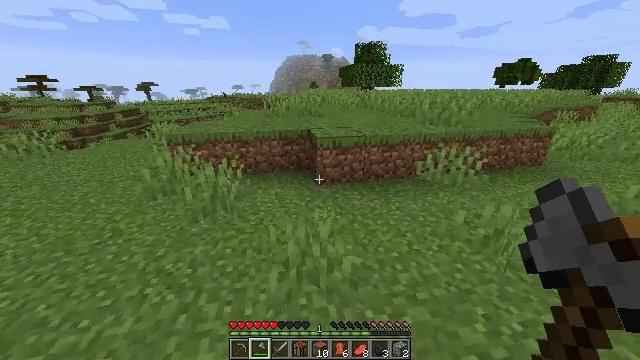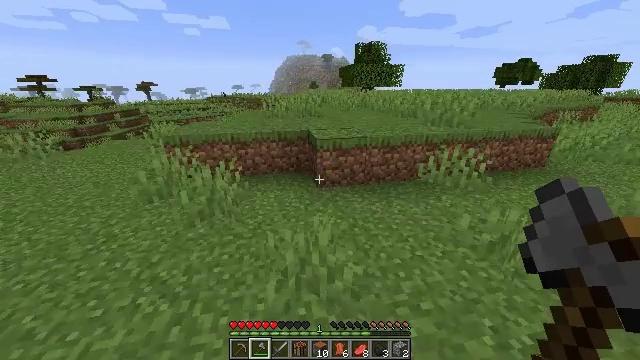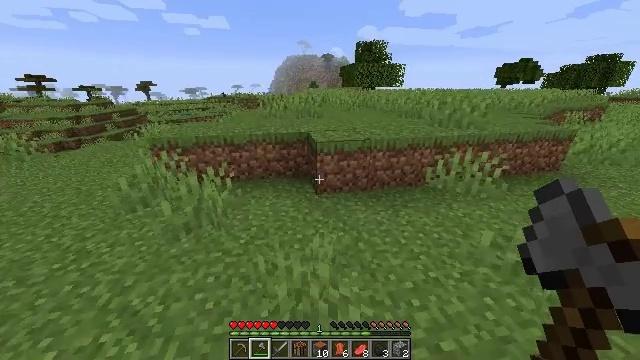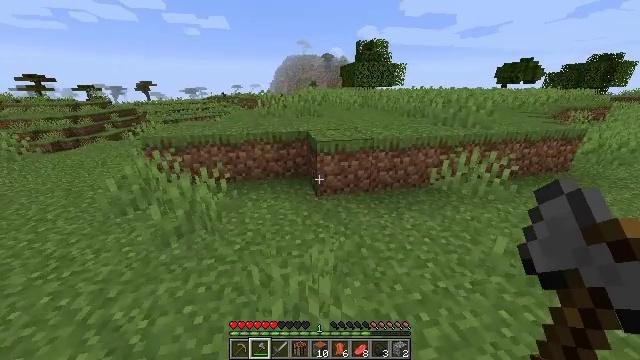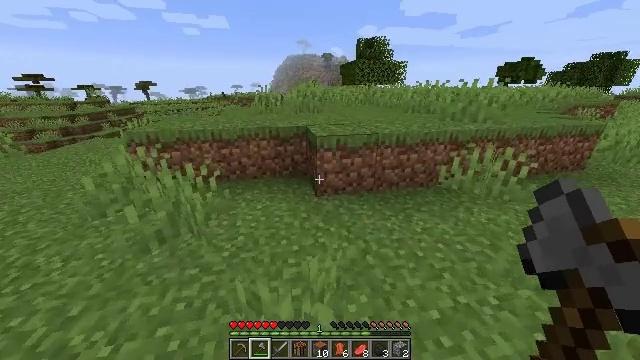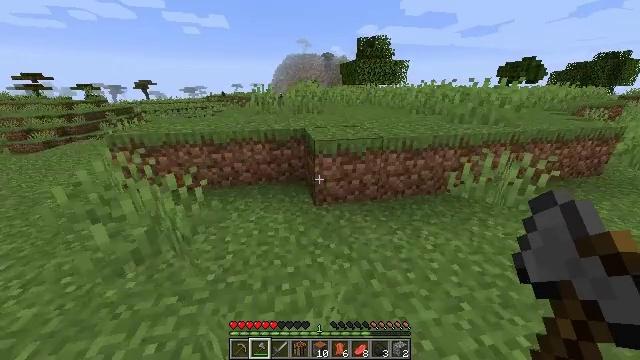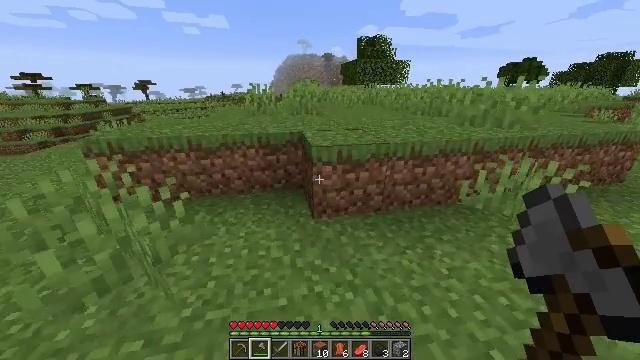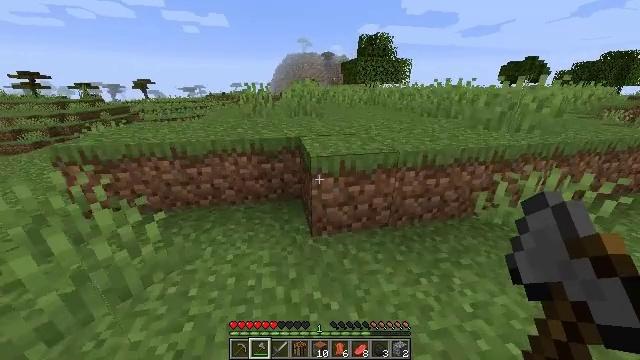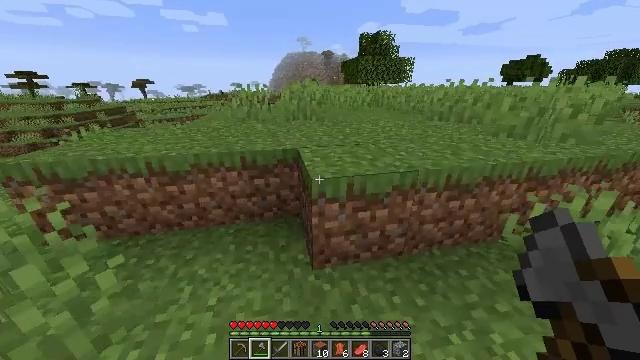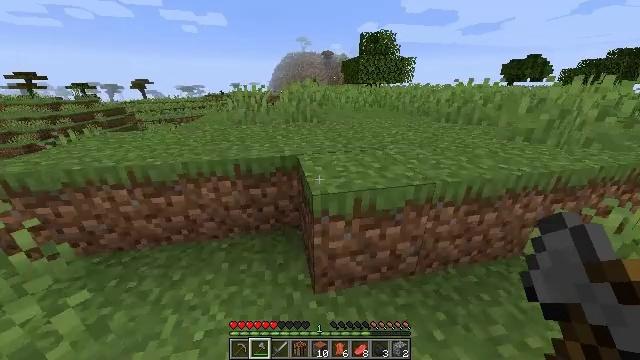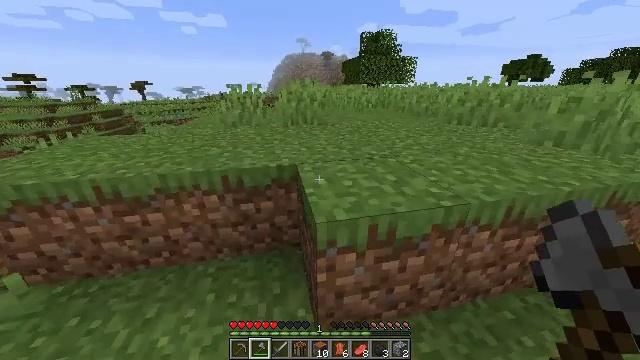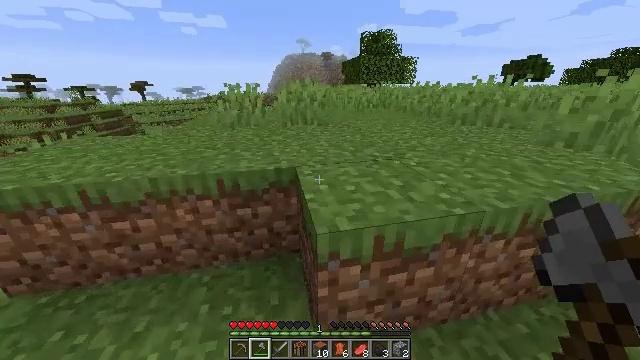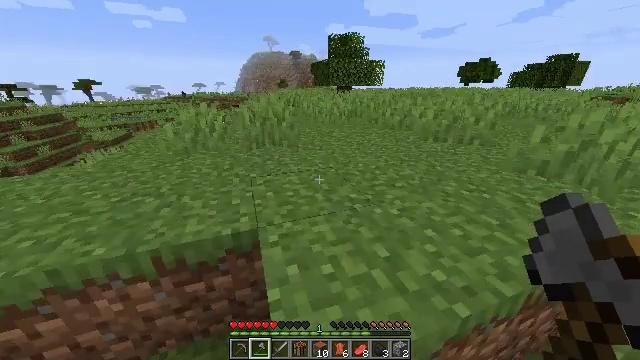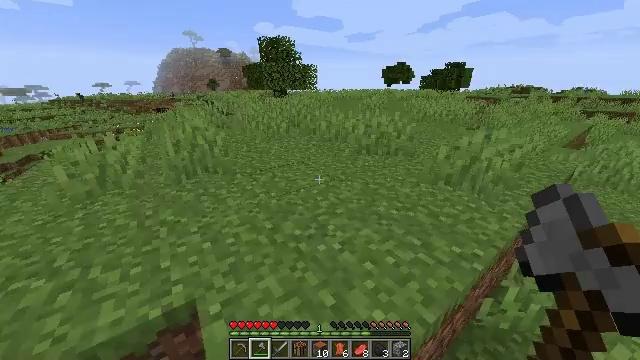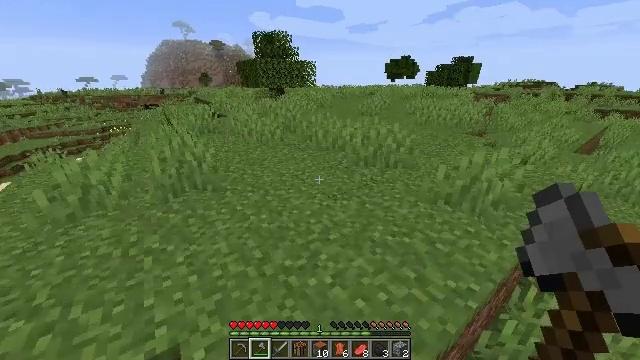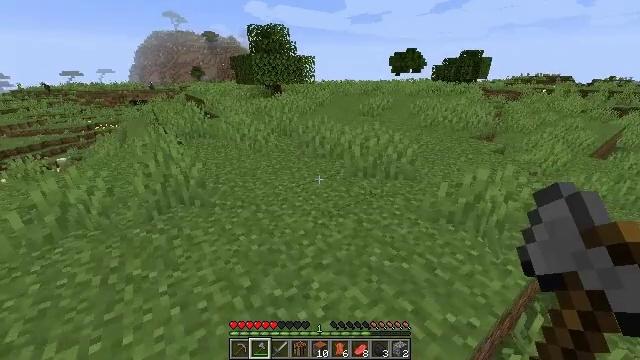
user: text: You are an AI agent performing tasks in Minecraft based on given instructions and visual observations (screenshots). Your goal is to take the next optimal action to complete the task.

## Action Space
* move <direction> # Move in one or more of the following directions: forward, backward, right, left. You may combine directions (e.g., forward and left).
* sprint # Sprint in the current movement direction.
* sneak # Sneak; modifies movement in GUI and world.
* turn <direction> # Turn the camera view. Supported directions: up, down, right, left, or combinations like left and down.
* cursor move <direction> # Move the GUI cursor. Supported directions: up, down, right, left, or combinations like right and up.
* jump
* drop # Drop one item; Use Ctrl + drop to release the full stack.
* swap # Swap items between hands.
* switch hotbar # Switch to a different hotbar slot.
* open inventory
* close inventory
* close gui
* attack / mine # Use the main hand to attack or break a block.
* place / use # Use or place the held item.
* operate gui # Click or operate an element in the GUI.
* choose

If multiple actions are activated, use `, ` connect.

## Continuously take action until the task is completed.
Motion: motion action
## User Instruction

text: Hunt a chicken.
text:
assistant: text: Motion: move forward
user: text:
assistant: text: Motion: move forward
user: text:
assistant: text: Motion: move forward
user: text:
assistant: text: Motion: move forward
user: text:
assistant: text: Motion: move forward
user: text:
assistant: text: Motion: move forward
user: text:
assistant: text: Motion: move forward
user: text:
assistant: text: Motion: move forward
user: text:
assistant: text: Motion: move forward
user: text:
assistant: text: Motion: move forward
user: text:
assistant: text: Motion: move forward
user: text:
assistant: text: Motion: move forward, turn right, jump
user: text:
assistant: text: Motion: move forward, turn right, jump
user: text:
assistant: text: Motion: move forward, jump
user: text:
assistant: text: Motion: move forward, jump
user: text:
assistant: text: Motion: move forward
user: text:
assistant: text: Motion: move forward
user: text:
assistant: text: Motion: move forward
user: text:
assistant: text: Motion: move forward
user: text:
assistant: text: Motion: move forward, turn right
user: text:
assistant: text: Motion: move forward, turn right
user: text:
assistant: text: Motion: move forward, turn right
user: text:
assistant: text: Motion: move forward, turn right and up
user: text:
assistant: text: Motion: move forward, turn right
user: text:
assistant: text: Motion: move forward, turn right and down
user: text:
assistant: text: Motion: move forward, turn right
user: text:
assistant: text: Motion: move forward and move left, turn left
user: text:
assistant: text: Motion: move forward and move left, turn left
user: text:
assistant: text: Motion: move forward and move left, turn left and up
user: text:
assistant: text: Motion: move forward and move left, turn left and up